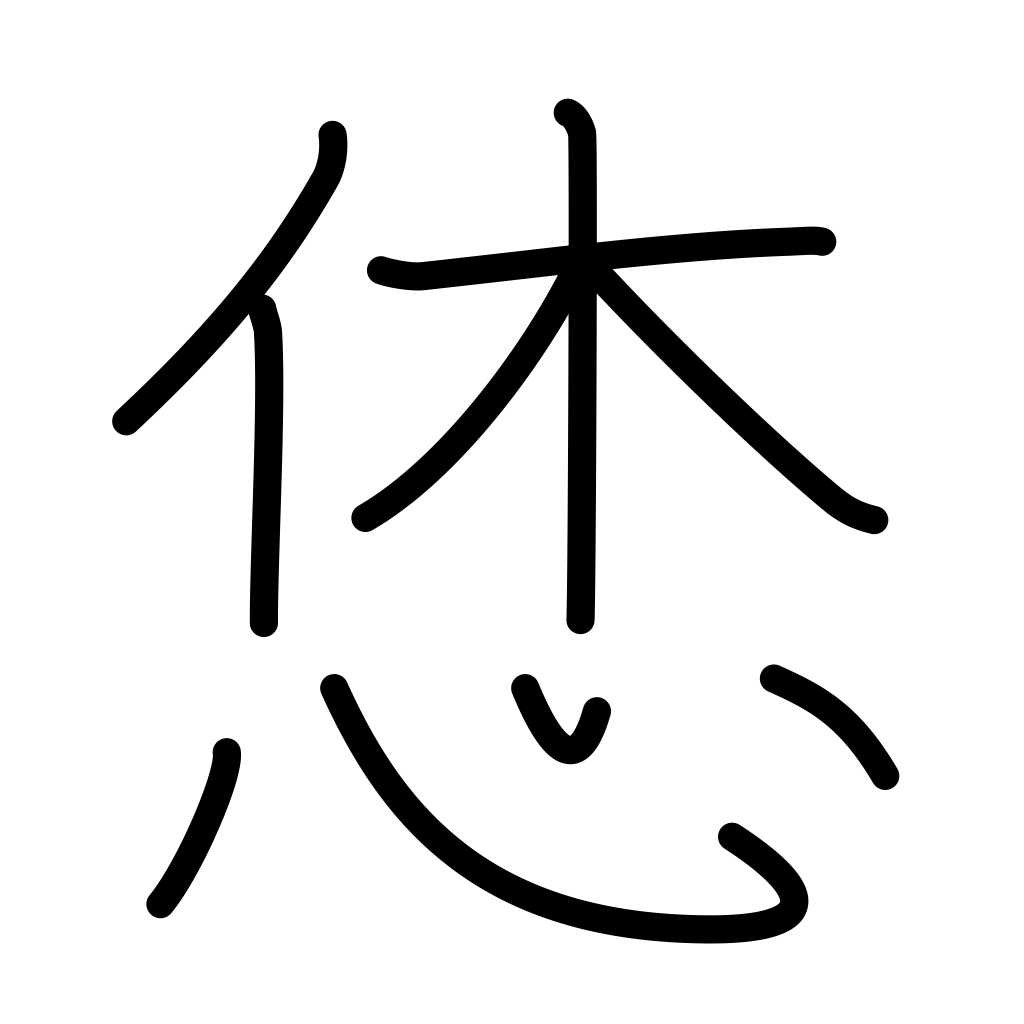
Meaning: be contrary to, good, nice